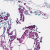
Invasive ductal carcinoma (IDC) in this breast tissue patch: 0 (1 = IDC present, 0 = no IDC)